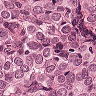
Metastatic tissue present: yes